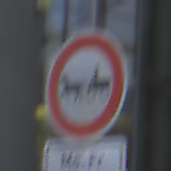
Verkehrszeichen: VerbotGespannfuhrwerke
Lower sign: ZeitangabenMitBeschraenkungAufWochentage2
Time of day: SunriseSunset
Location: Outdoor (Urban)
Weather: PartlyCloudy
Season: NotSpecified
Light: Natural